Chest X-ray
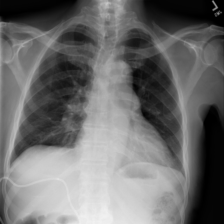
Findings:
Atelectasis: negative
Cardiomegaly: negative
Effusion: positive
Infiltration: negative
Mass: negative
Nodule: negative
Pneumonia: negative
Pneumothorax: negative
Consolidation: negative
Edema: negative
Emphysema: negative
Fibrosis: negative
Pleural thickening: positive
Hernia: negative